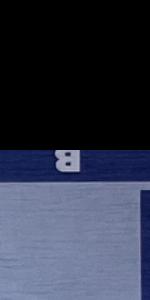
Label: Empty